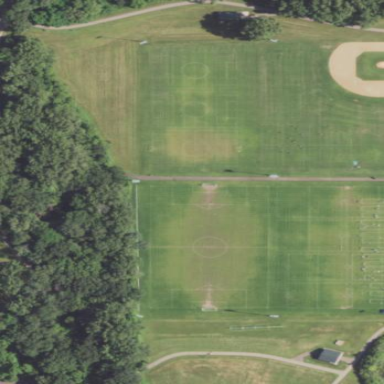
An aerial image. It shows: Soccer pitch with grass surface for leisure land.